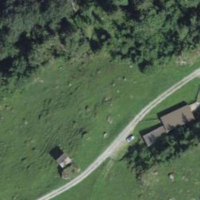
EUNIS habitat code: 44
Species observed at this site:
Sedum acre